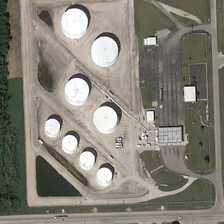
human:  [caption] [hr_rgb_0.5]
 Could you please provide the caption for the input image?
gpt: eight storage tanks are near some green trees .

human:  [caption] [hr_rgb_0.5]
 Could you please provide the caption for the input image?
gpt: the building is surrounded by woods and lawns .

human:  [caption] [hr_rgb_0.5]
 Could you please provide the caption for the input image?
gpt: there are eight white cylindrical buildings in the picture .

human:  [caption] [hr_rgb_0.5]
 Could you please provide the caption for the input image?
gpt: eight storage tanks are near some green trees .

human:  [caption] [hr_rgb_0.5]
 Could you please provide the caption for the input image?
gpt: there are eight white cylindrical buildings in the picture .